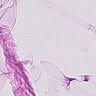
Metastatic tissue present: no